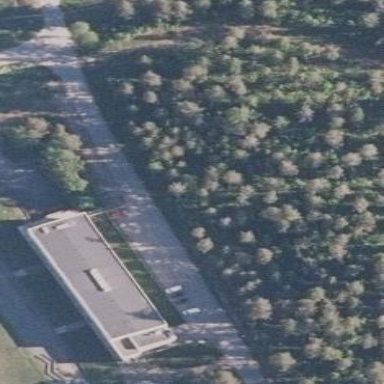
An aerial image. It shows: Sports hall building.